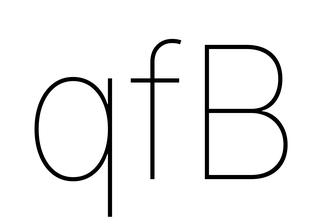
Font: Inter_Thin